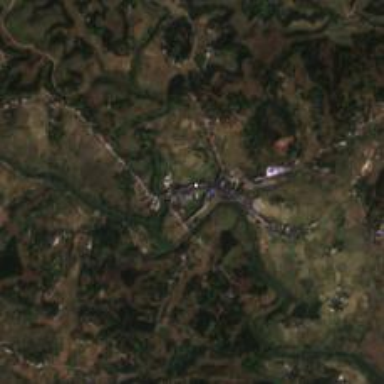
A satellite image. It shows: Township classified as town.